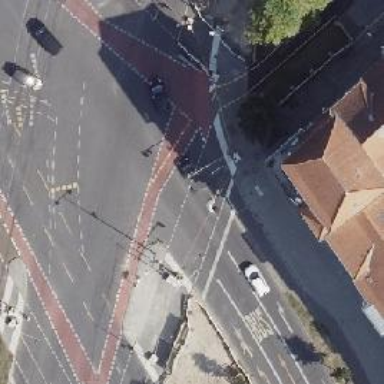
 there is cycle lane with asphalt surface. Street side parking is available on the right side of the road."